Question: From <URL> is it clear why it does not make sense to use it from a coroutine, e.g., nest it.
It even explicitly states:
> This function should not be used from a coroutine.
However, it is possible to do so:
'''
fun main(args: Array<String>) {
runBlocking {
runBlocking {
println("hi")
}
}
}
'''
The (IntelliJ) IDE complains a bit

but the code compiles and runs.
What can happen when done accidentally in a more complex setting? Crashes? Or maybe Deadlocks?
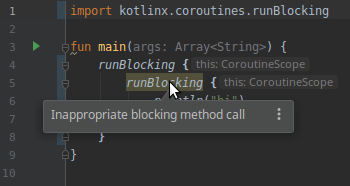
Answer: > What can happen when done accidentally in a more complex setting? Crashes? Or maybe Deadlocks?
No, nothing like that. In fact, 'runBlocking' is specifically written to support nesting:
> If the specified dispatcher is an event loop of another 'runBlocking', then this invocation uses the outer event loop.
The concern you mention is not actually related to nesting 'runBlocking' calls, but a general concern of calling any blocking code from a coroutine. We use coroutines with the specific purpose of avoiding to block the thread, so it's usually an error to call blocking functions inside them. You'll get the same warning for 'Thread.sleep()', 'java.io' calls etc.